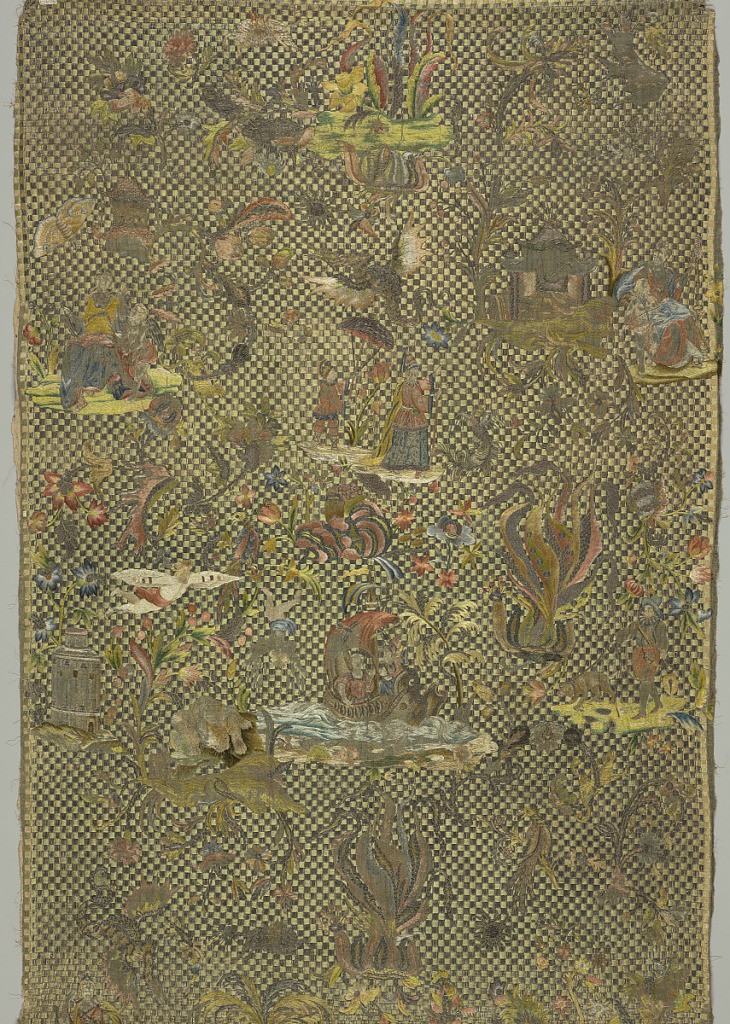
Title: Panel
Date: late 17th century
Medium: silk, linen, metal, paper Technique: embroidery
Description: Long panel, solidly worked with silk and metal embroidery on a dark green linen ground, backed with white linen.  The background of the embroidery is a lattice pattern with strips of paper under the silk to give a relief effect.  The Chinoiserie-style motifs include flowers, birds, architectural elements and figures.